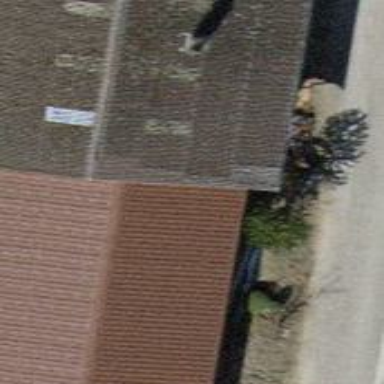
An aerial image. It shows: Farm auxiliary building with gabled roof.